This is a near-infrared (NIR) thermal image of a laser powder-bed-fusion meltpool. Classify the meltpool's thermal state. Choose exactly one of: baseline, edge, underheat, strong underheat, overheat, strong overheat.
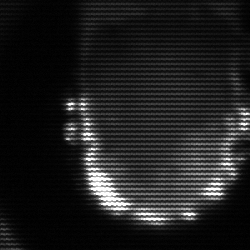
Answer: baseline